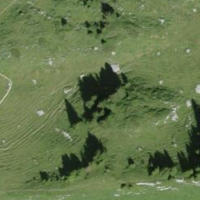
EUNIS habitat code: 23
Species observed at this site:
Bartsia alpina